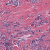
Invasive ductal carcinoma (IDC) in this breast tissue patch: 1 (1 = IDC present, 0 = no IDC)